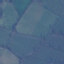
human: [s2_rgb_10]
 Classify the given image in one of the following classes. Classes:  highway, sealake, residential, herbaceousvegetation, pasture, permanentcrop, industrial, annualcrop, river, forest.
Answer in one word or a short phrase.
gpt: Pasture